Question: Is it possible to have uneven height grid in CSS?
I have taken this illustration from a different question, but the answer to that question was "Use Masonry".

So I want to achieve the result in Figure 1 .
The reason I don't want to use Masonry is because I want to give those divs themselves slideUp and slideDown animations, and that conflicts with Masonry.
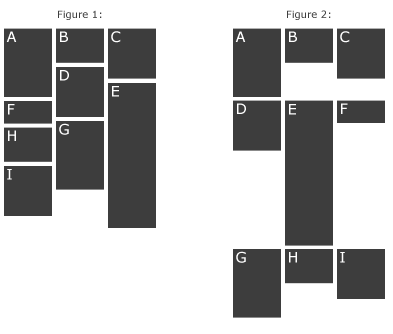
Answer: You should wrap the two columns in a 'div' then either column would push the div and content below it down. DEMO <URL>
'''
<div class="row">
<div class="col1">
First col
</div>
<div class="col2">
Second col
</div>
</div>
'''